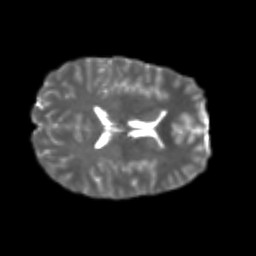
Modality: T2w
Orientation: axial
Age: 23
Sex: male
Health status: healthy
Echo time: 0.074 s